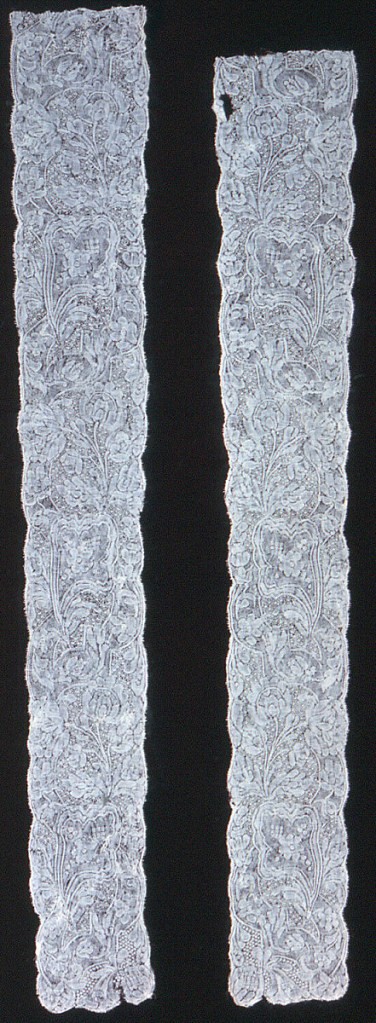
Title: Cap streamers
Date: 18th century
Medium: linen Technique: bobbin lace, Binche ground
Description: Densely patterned cap streamers in the Binche style.